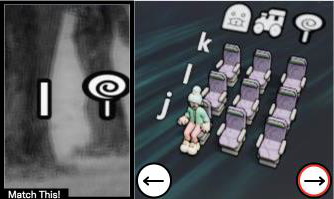
Task: seats
Answer: no